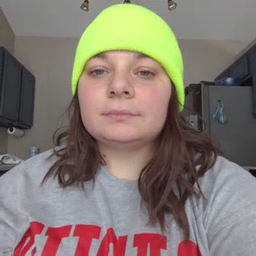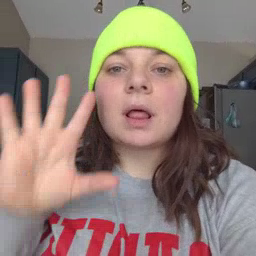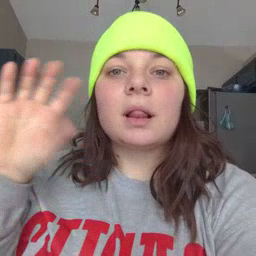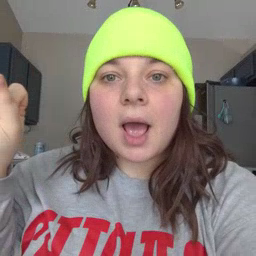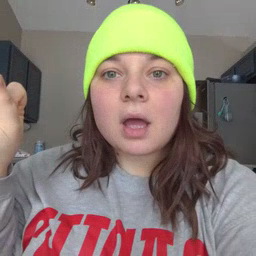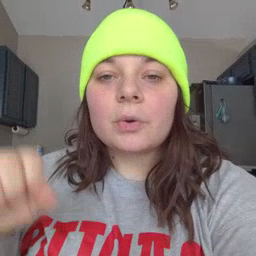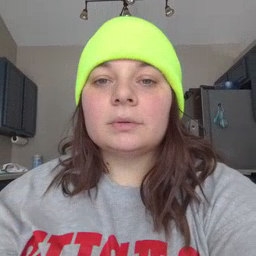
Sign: loud